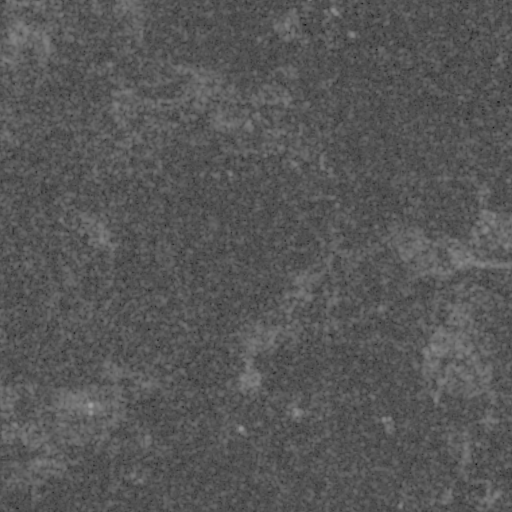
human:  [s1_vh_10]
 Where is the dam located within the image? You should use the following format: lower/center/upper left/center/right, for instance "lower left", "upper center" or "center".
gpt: The dam is located in the lower left of the image.
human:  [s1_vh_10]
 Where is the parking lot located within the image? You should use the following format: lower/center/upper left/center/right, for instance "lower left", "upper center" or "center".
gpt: There is no parking lot in the image.

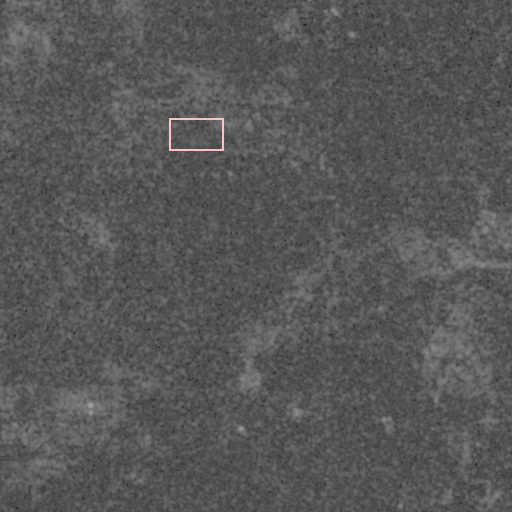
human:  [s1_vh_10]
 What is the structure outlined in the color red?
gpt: There is no red outline.
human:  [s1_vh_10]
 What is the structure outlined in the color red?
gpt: There is no structure outlined in red.